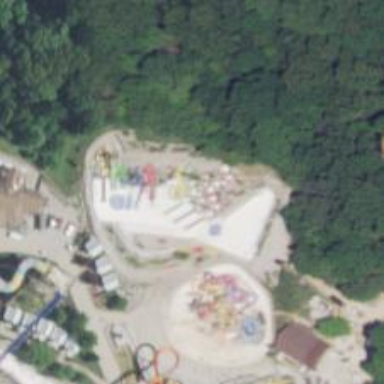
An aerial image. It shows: Water slide attraction.